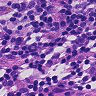
Metastatic tissue present: no